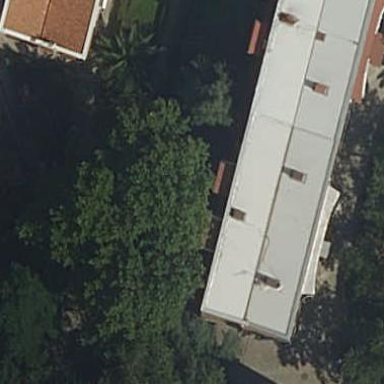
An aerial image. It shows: Hipped roof on apartment building.